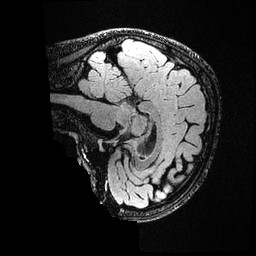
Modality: FLAIR
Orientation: sagittal
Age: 23
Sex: female
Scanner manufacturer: ge
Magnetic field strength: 3 T
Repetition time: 4.802 s
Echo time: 0.1163 s